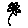
Label: flower